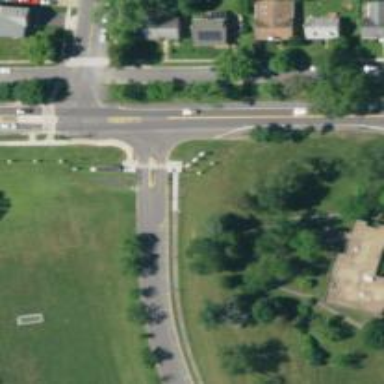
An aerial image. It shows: Unmarked crossing on the road.